Field crop: maize
Growth stage: 2
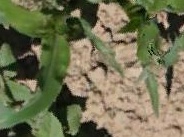
Species: maize